Aerial crown-view tile of a tropical tree (Barro Colorado Island, Panama), acquired 20240813:
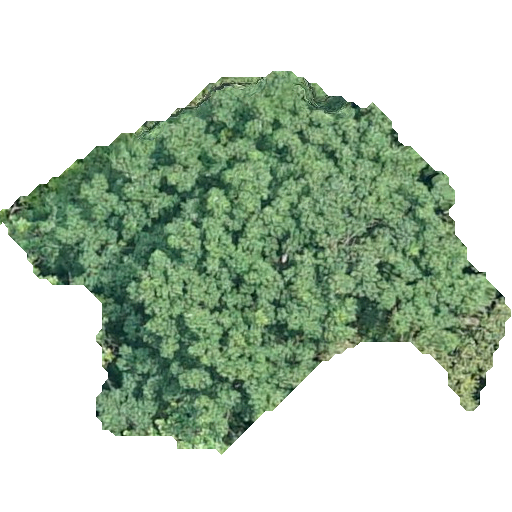
Species: Pseudobombax septenatum
GBIF accepted scientific name: Pseudobombax septenatum
Crown area: 174.594 m²